Question: I have a table of data in excel that looks like this:

I need to get this data imported into an SQL table.
Eventually I need to be able to query the table by saying something like:
What is the best way to represent this data in an SQL table to make it easy to query?
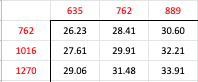
Answer: > What is the best way to represent this data in an SQL table to make it easy to query?
The answer quite lies in your pseudo code. The most relevant way to store your data is in a table with three columns: 'x' and 'y', and 'value', and a unique constraint on the first two columns.
the dataset provided in your example would translate as follows:
'''
x y value
----------------
762 635 26.23
762 762 28.41
762 889 30.60
1016 635 27.61
1016 762 29.91
1016 889 32.31
1270 635 29.06
1270 762 31.48
1270 889 33.91
'''
> Select the value where x-axis equals 762 and y-axis equals 889 - this should return 30.60.
With this table structure, that's a simple query now:
'''
select value from mytable where x = 762 and y = 889
'''